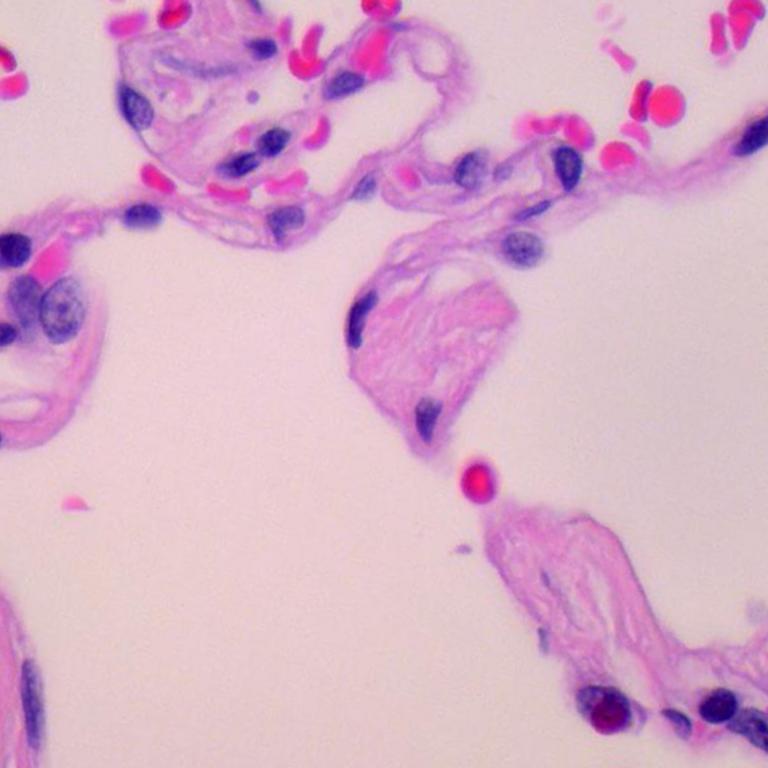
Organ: lung
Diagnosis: benign